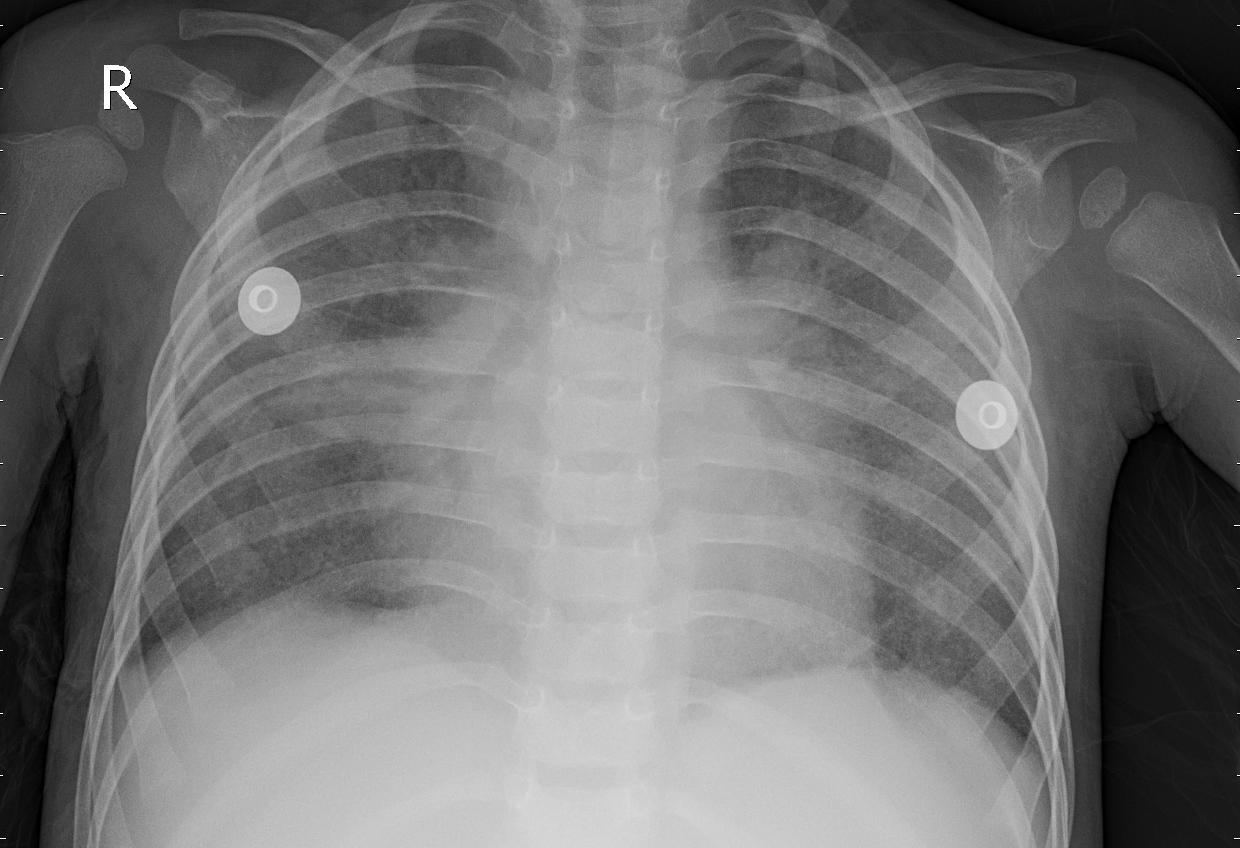
Diagnosis: PNEUMONIA